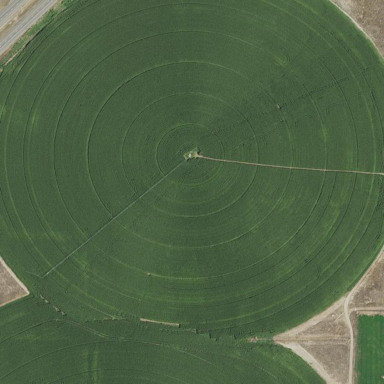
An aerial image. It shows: Farmland with pivot irrigation system.